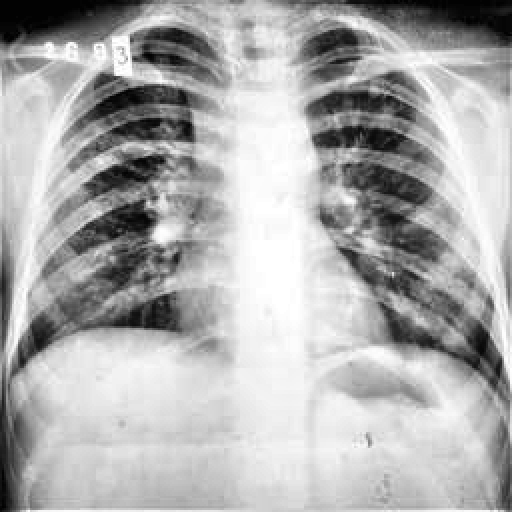
Finding: TUBERCULOSIS